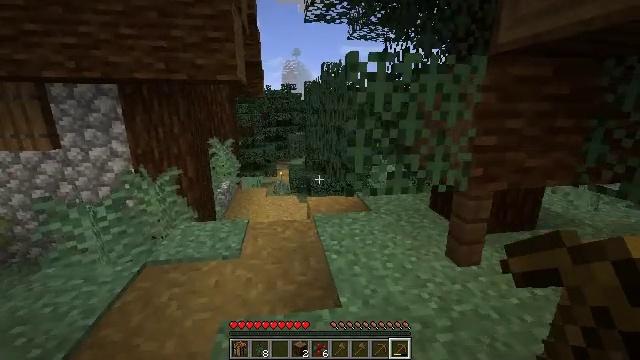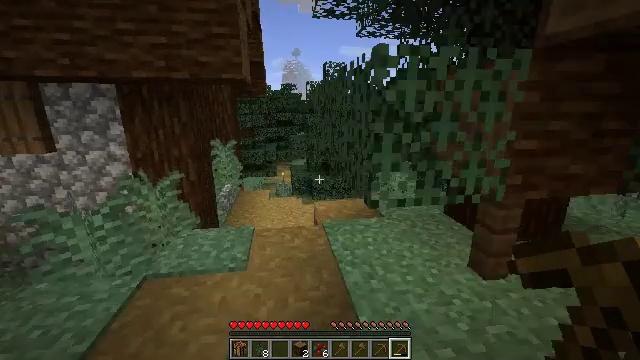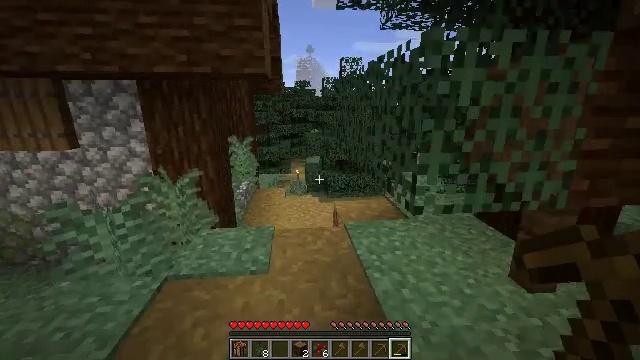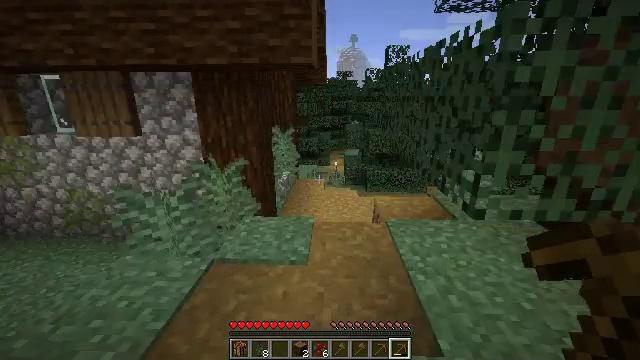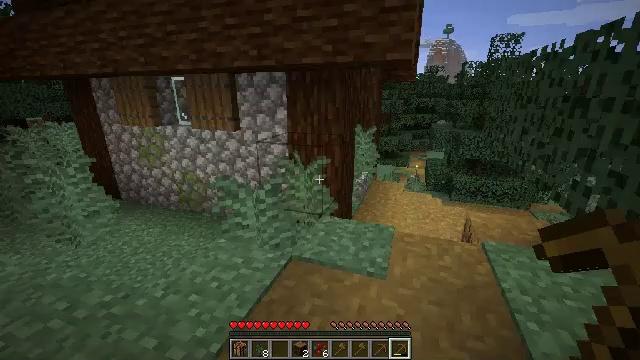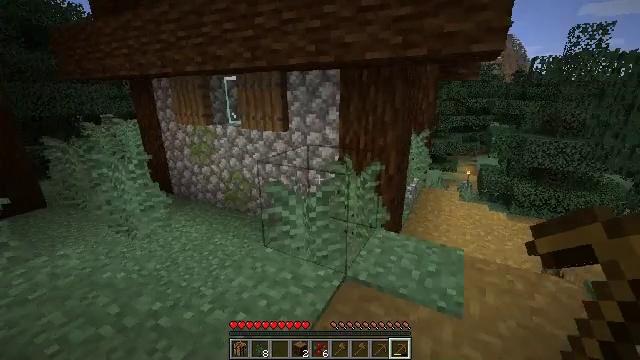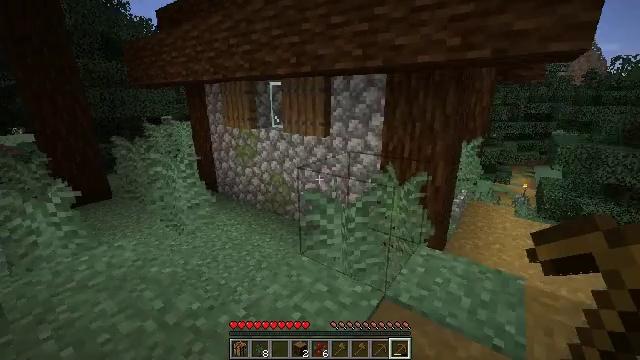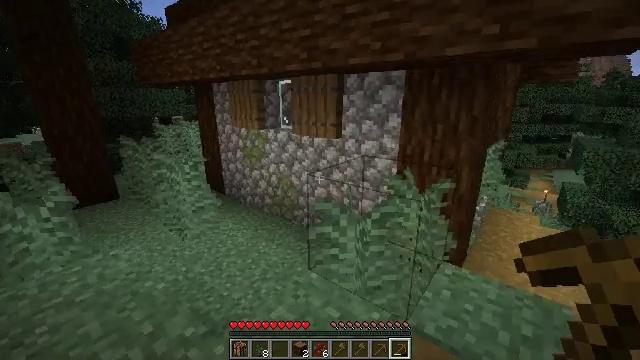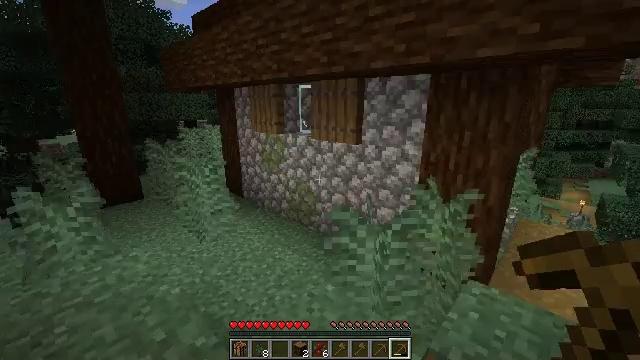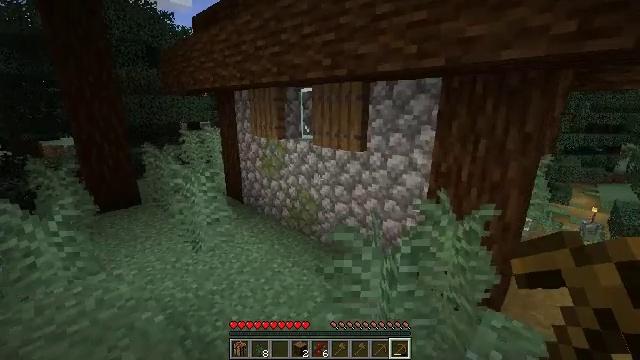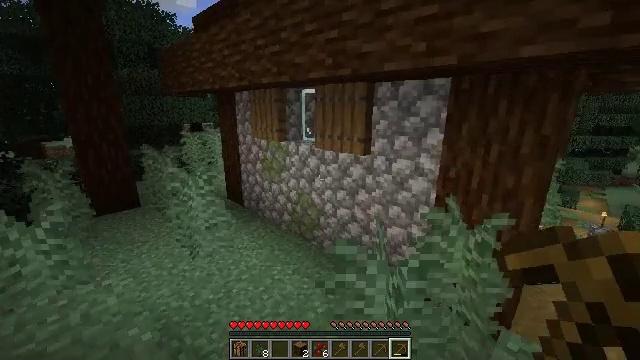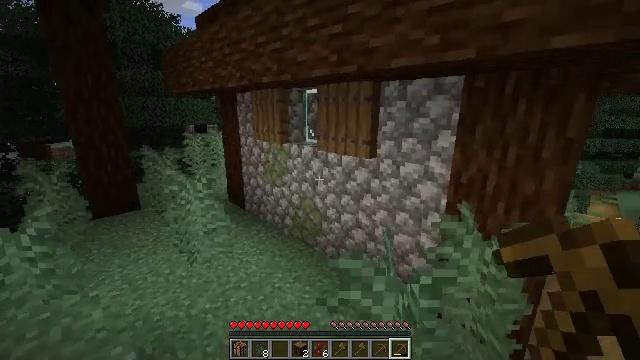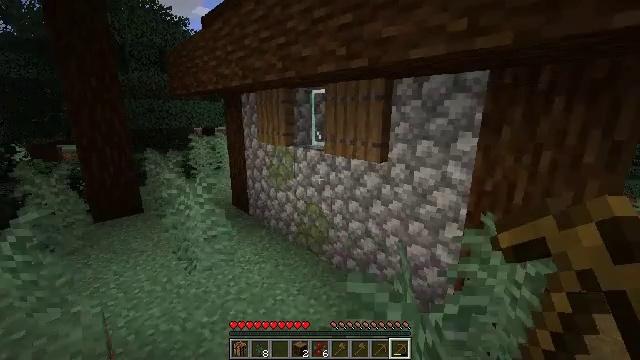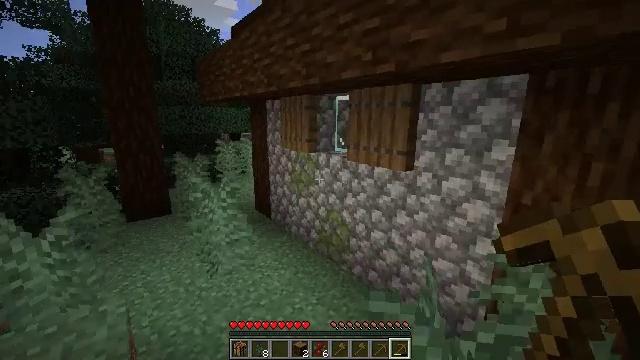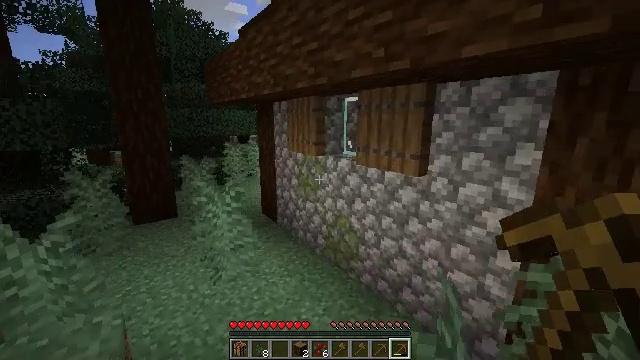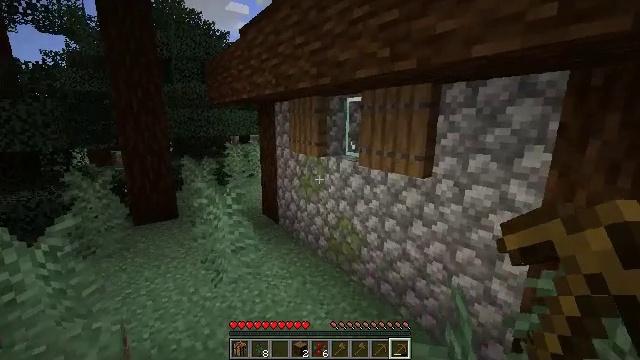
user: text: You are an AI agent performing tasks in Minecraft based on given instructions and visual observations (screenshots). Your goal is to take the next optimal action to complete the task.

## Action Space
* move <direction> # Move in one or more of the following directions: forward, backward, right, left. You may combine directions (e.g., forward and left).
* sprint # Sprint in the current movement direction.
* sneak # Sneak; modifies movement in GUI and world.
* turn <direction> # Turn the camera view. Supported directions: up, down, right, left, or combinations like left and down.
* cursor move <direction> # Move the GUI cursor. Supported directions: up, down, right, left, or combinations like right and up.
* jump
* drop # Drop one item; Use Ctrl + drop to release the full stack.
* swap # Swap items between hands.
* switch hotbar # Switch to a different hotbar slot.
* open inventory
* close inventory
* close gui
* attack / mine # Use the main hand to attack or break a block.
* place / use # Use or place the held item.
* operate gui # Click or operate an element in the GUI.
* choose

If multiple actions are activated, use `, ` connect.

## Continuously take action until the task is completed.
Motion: motion action
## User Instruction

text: Gather spruce leaves to collect foliage.
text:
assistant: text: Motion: move forward and move left
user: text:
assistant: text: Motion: move forward and move left, turn left
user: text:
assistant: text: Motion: move forward and move left, turn left and down
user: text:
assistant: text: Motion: move forward and move left, turn left
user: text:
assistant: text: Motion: move forward and move left, turn left
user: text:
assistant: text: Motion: move forward, turn left
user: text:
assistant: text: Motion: move forward, turn left
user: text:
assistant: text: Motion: move forward, turn left
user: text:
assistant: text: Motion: move forward
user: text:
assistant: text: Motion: move forward
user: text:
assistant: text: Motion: move forward
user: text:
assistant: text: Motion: move forward, turn left
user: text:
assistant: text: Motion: turn left and up
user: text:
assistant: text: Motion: turn left
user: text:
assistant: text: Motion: move forward and move left
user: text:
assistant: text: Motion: move forward and move left
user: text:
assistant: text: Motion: move forward and move left
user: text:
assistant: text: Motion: move forward and move left
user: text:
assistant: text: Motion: move forward and move left
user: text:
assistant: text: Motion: move forward and move left
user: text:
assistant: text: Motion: move forward and move left
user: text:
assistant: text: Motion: move forward and move left
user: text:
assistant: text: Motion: move forward and move left
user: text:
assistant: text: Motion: move forward and move left
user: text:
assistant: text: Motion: move forward
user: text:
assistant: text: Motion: move forward
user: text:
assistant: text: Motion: move forward
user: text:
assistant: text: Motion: move forward
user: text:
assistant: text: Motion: move forward
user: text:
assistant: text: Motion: move forward